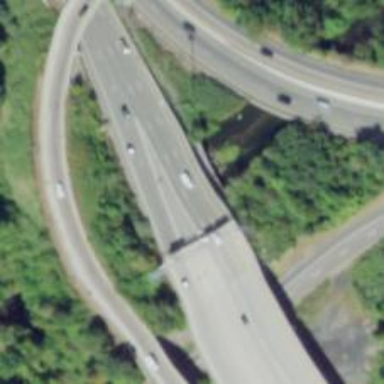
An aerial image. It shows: Motorway link bridge.